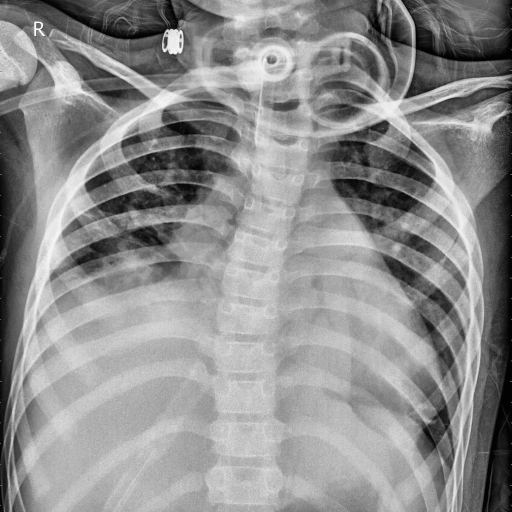
Finding: PNEUMONIA